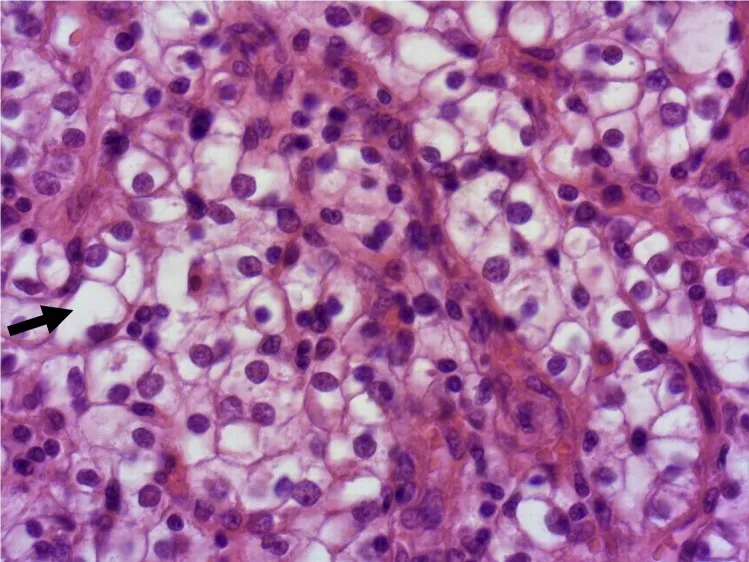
Details of tumor cells with an abundant clear cytoplasm ( ) and a round uniform nucleus (HEx200).
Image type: pathology (h&e)